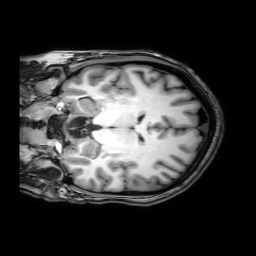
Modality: T1w
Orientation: coronal
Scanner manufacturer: philips
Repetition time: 0.008196 s
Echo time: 0.003754 s